Chest X-ray. View position: PA
Patient age: 60
Patient sex: F
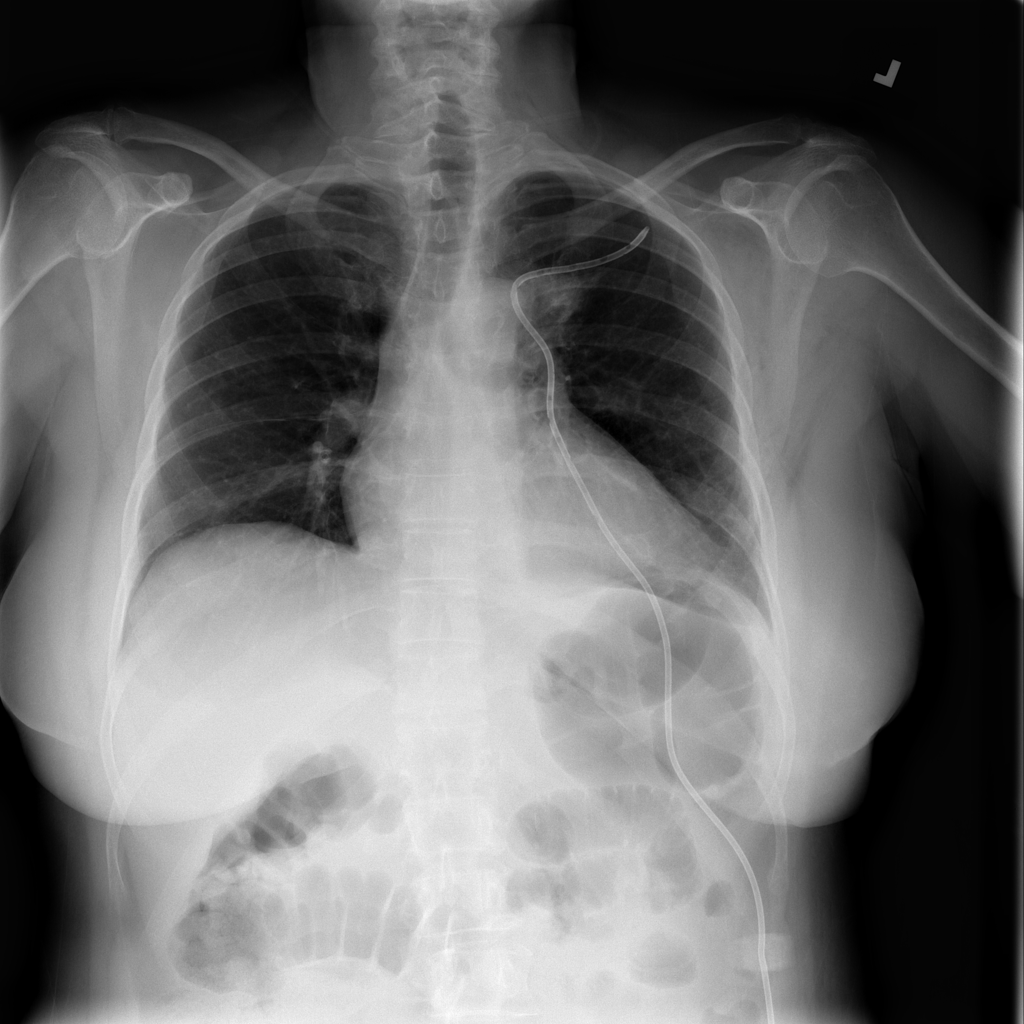
Finding: Pneumothorax